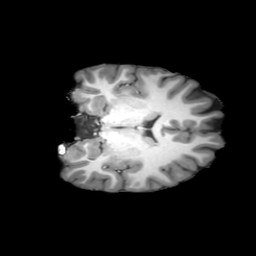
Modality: T1w
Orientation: coronal